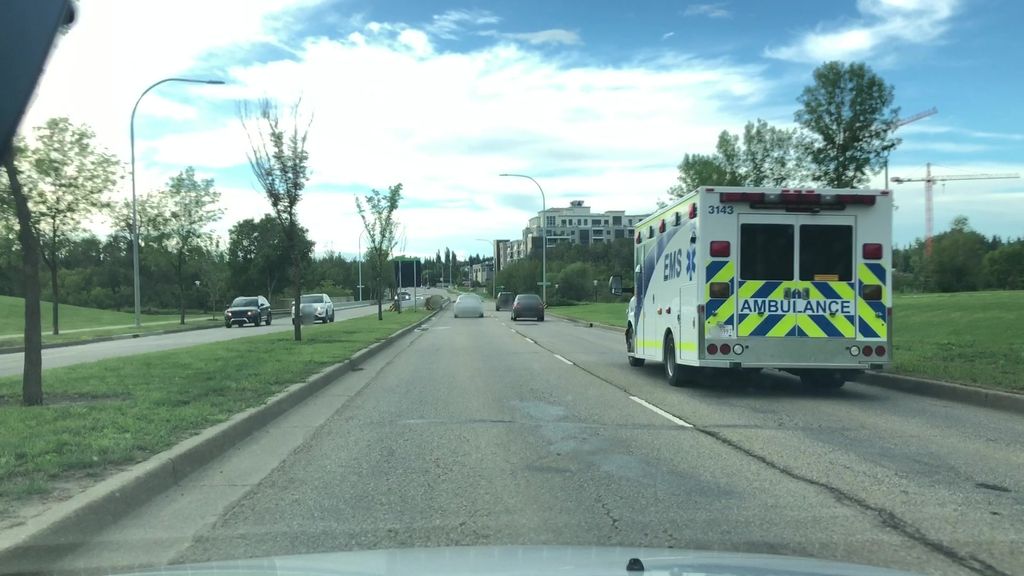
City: edmonton